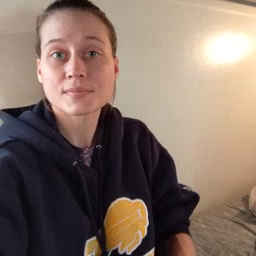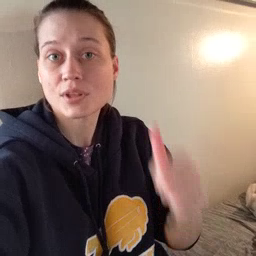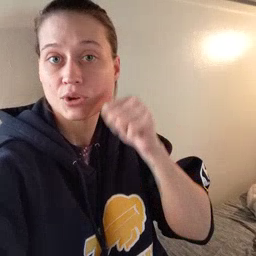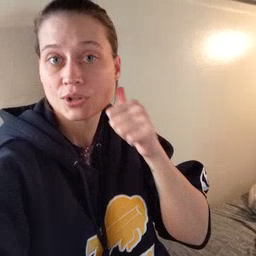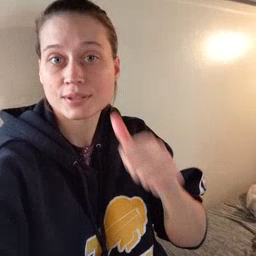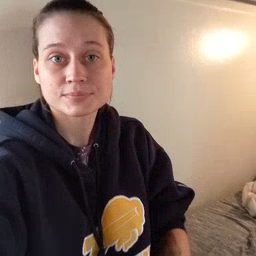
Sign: girl